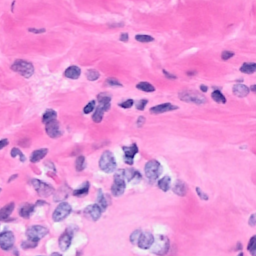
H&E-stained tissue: Breast